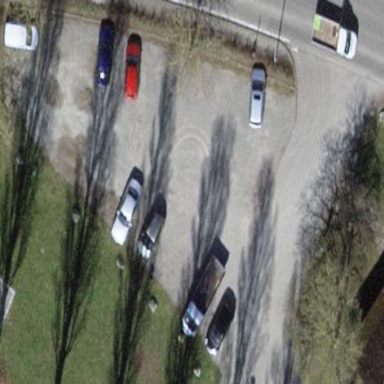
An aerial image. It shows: Parking area with gravel surface.